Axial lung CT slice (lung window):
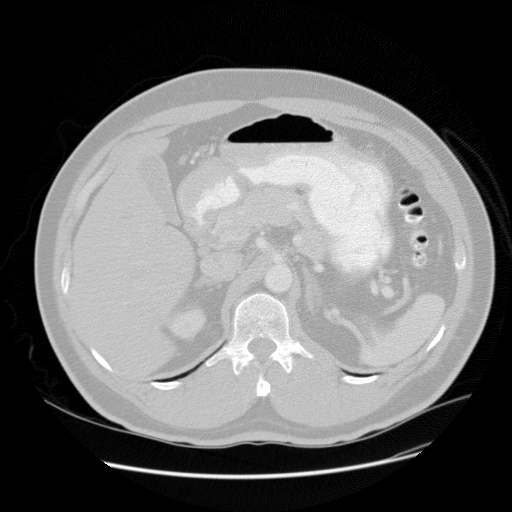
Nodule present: no